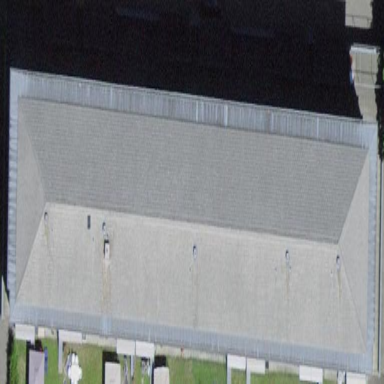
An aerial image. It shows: Building with flat roof.